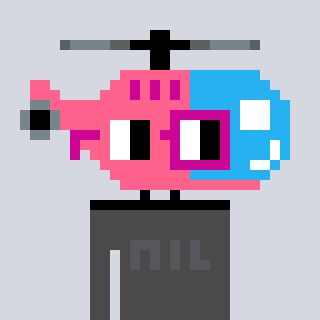
a pixel art character with square pink and red glasses, a helicopter-shaped head and a grayscale-colored body on a cool background